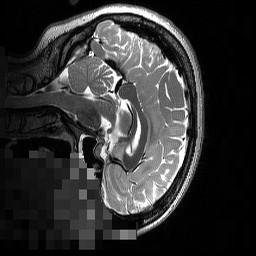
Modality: T2w
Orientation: sagittal
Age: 21
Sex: female
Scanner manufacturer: siemens
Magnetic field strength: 3 T
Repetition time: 3.39 s
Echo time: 0.39 s